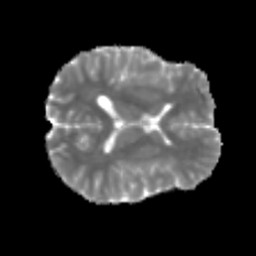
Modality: MD
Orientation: axial
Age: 25
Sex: male
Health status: healthy
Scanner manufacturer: siemens
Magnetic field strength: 3 T
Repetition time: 3.6 s
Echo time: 0.0964 s